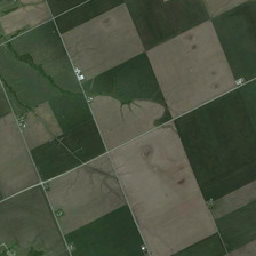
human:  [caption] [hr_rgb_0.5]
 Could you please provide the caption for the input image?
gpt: Some of the land is a large bare surface.

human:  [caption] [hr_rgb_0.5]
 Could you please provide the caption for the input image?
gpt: A large, bare area

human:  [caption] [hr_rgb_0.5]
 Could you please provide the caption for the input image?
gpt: Some land is naked big surface.

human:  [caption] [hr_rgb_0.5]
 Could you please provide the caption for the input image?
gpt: Some lands are a large bare surface.

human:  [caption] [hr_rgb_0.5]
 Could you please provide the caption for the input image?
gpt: Some land is a big surface.